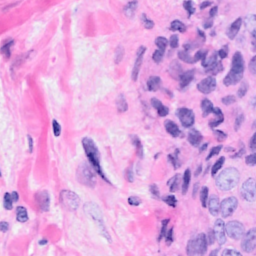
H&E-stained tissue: Breast